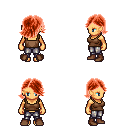
a pixel art fantasy rpg character, female body template, human, tanned skin, brown pirate shirt, metal pants, red swoop hairstyle, brown shoes, four views (front, back, left, right), 2x2 character sprite sheet, small pixel art, hard edges, no anti-aliasing